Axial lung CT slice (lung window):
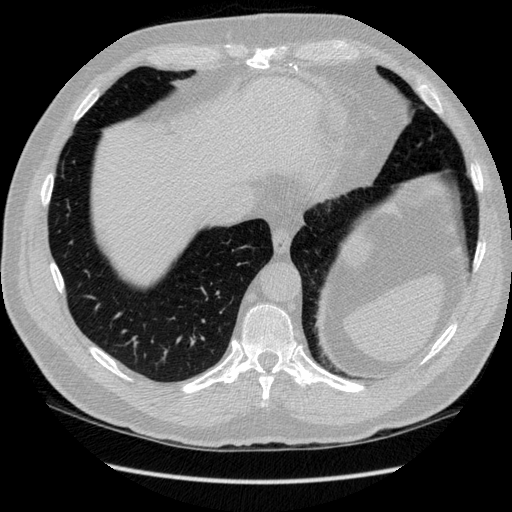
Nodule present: no